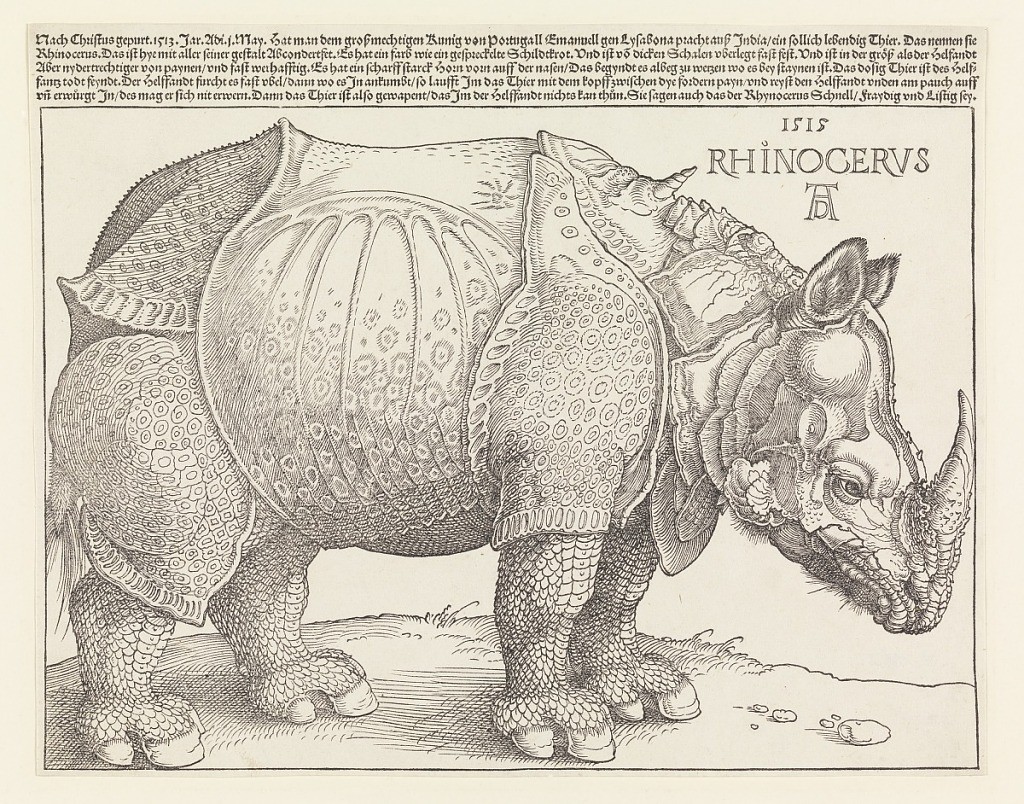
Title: The Rhinoceros
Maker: Albrecht Dürer, German, 1471–1528
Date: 1515
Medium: Woodcut on laid paper
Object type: Print
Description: A standing rhinoceros facing right. Printed text across top of sheet.